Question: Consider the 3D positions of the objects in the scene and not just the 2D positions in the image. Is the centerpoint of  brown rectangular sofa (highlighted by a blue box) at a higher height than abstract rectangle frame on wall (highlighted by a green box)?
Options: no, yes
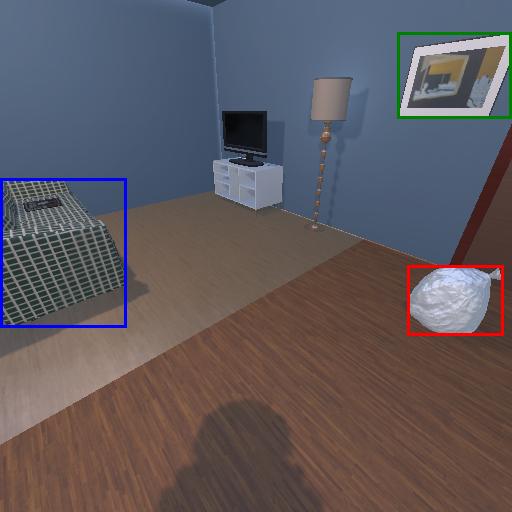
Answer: no